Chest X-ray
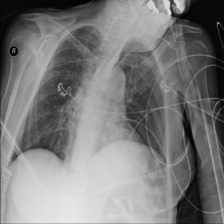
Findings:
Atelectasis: negative
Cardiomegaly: negative
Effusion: negative
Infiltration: positive
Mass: negative
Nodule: negative
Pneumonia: negative
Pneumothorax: negative
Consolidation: negative
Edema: negative
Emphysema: negative
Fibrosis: negative
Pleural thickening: negative
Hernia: negative